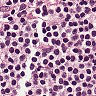
Metastatic tissue present: no